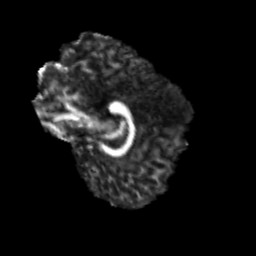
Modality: FA
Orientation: sagittal
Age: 23
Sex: male
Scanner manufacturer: siemens
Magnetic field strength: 3 T
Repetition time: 3.5 s
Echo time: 0.113 s